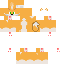
A female animal skin with pale skin, wearing blonde long hair dressed in a yellow tshirt and brown pants, featuring a closed mouth.